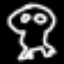
Label: frog